Field crop: maize
Growth stage: 2
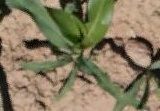
Species: maize